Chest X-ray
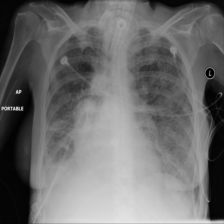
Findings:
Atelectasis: negative
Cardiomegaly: negative
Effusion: negative
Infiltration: positive
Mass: positive
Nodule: negative
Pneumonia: negative
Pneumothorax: negative
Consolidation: negative
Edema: negative
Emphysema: negative
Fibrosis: positive
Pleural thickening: negative
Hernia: negative